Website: crate-barrel
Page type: review-order
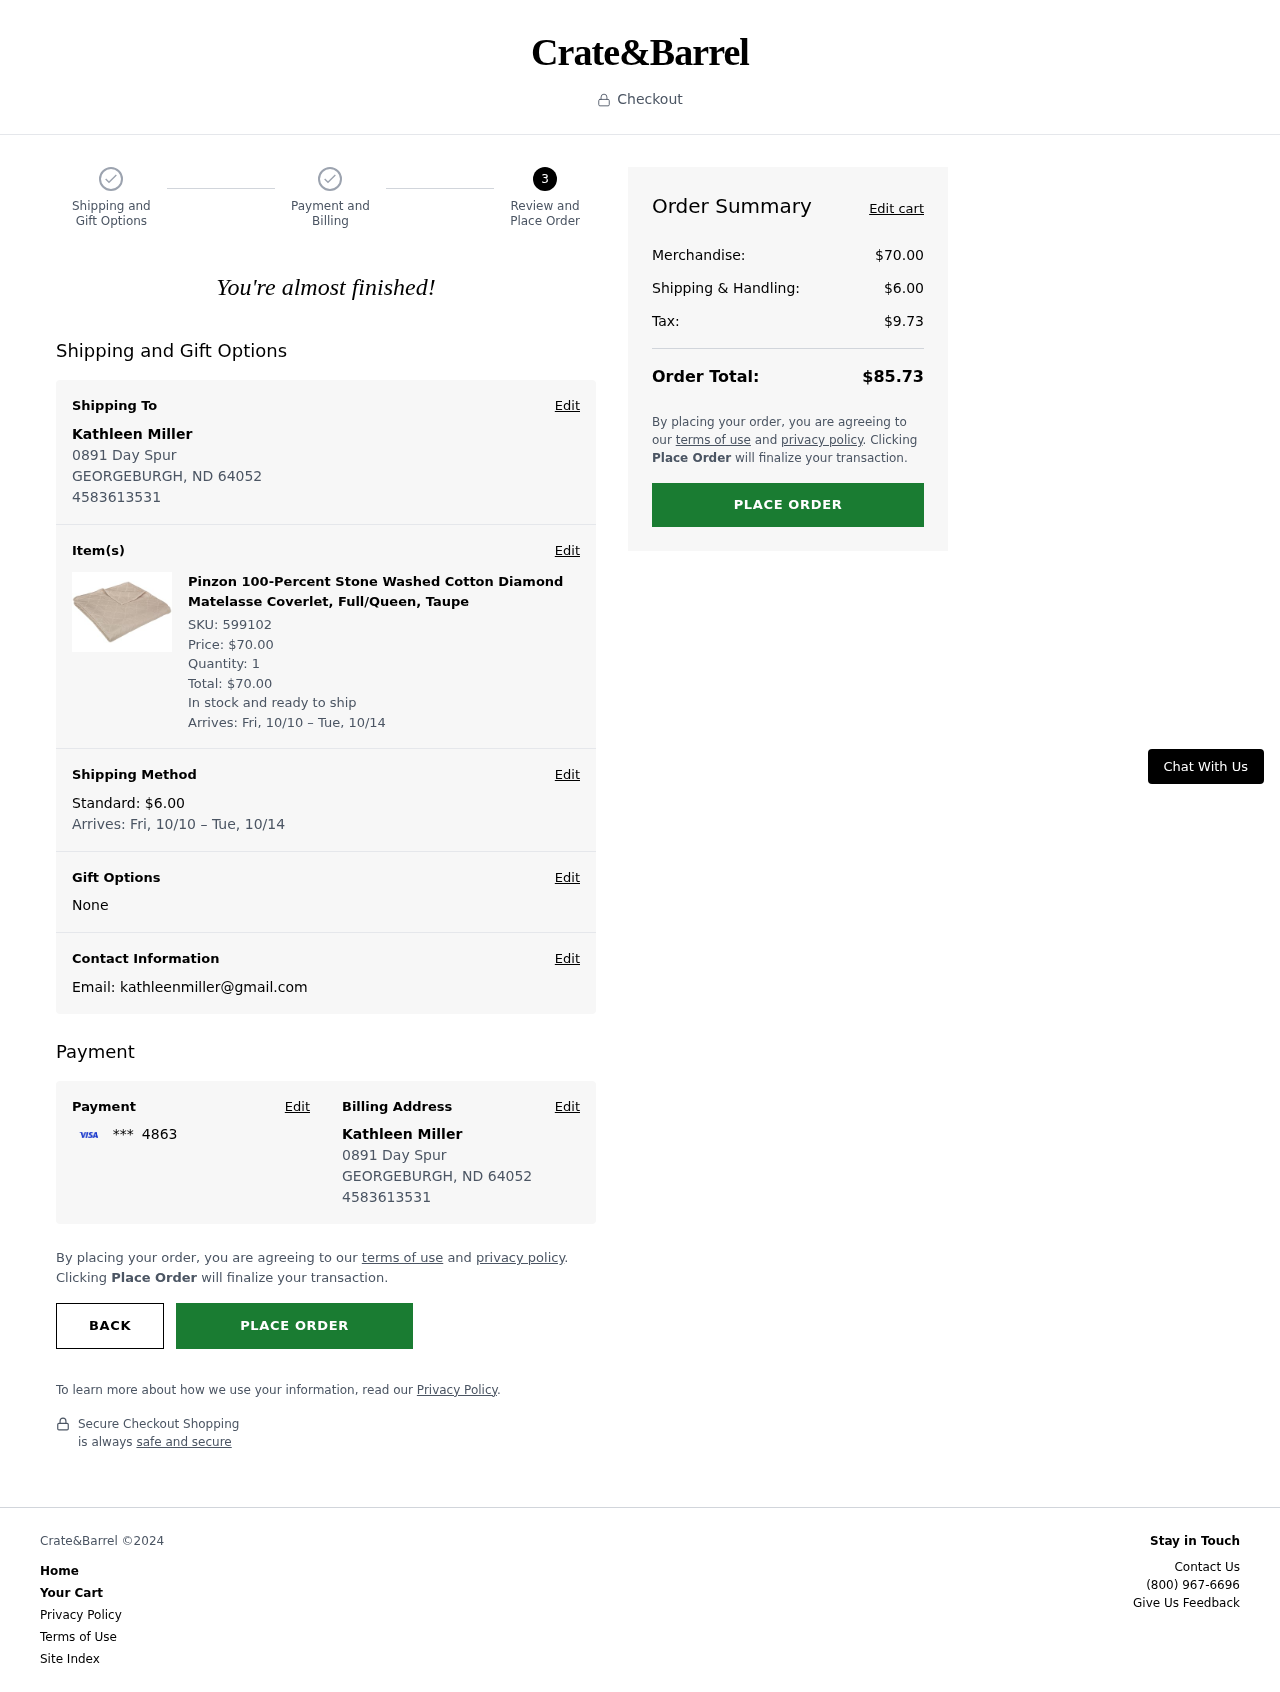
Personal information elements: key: PII_CARD_LAST4
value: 4863
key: PII_CITY
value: GEORGEBURGH
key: PII_EMAIL
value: kathleenmiller@gmail.com
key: PII_FULLNAME
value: Kathleen Miller
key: PII_PHONE
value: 4583613531
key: PII_POSTCODE
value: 64052
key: PII_STATE_ABBR
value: ND
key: PII_STREET
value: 0891 Day Spur
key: PII_FIRSTNAME
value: Kathleen
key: PII_LASTNAME
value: Miller
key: PII_FULLNAME2
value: Kathleen Miller
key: PII_FULLNAME3
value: Kathleen Miller
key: PII_FIRSTNAME2
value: Kathleen
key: PII_FIRSTNAME3
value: Kathleen
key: PII_LASTNAME2
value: Miller
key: PII_LASTNAME3
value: Miller
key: PII_FIRSTNAME_DERIVED
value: Kathleen
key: PII_LASTNAME_DERIVED
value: Miller
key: PII_FULLNAME_DERIVED
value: Kathleen Miller
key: PII_NAME_FULL_DERIVED
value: Kathleen Miller
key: PII_CITY2
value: GEORGEBURGH
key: PII_POSTCODE_FULL
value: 64052
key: PII_POSTCODE_NUMERIC
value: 64052
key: PII_PHONE_LINE
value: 3531
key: PII_PHONE_SUFFIX
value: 3531
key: PII_PHONE2
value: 4583613531
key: PII_PHONE3
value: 4583613531
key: PII_PHONE_NUMERIC
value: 4583613531
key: PII_PHONE_LINE_NUMERIC
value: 3531
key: PII_PHONE_SUFFIX_NUMERIC
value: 3531
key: PII_PHONE2_NUMERIC
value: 4583613531
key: PII_PHONE3_NUMERIC
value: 4583613531
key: PII_PHONE_DIGITS
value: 4583613531
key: PII_PHONE_LAST4
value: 3531
Product elements: key: PRODUCT1_NAME
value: Pinzon 100-Percent Stone Washed Cotton Diamond Matelasse Coverlet, Full/Queen, Taupe
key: PRODUCT1_PRICE
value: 70
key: PRODUCT1_QUANTITY
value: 1
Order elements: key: ORDER_SKU
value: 599102
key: ORDER_ITEM_TOTAL
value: $70.00
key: ORDER_DELIVERY_DATE_ITEM
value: Fri, 10/10 – Tue, 10/14
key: ORDER_SHIPPING_COST
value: $6.00
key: ORDER_DELIVERY_DATE
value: Fri, 10/10 – Tue, 10/14
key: ORDER_SUBTOTAL
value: $70.00
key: ORDER_SHIPPING_COST_SUMMARY
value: $6.00
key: ORDER_TAX
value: $9.73
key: ORDER_TOTAL
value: $85.73